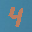
Label: 4